Question: Is it possible to achieve the same result as in the X-axis below using just standard code from the package (or any of the packages)? I would like to have an axis label that consists of 2 different font sizes (e.g., 12pt and 8pt) without having to resort to loading additional packages (such as below).
'''
library(tidyverse)
library(ggtext) # For element_markdown()
mtcars |>
ggplot() +
aes(x = wt, y = mpg) +
geom_point() +
labs(x = "Miles/(US) gallon<br><span style = 'font-size:8pt'>[Min = 10.4, Max = 33.9]</span>") +
theme(axis.title.x = element_markdown())
'''

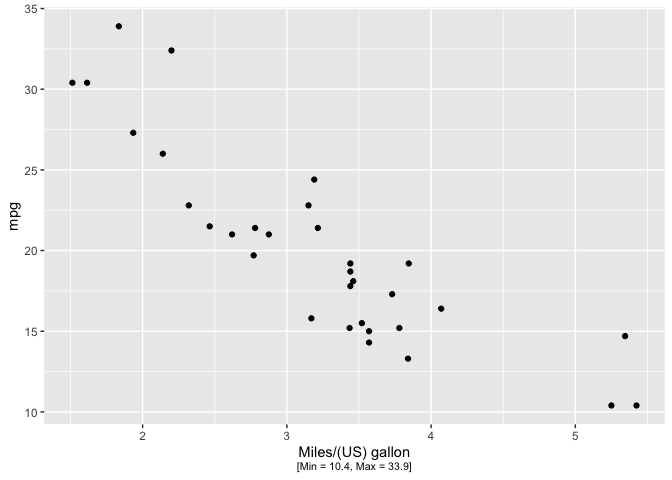
Answer: This is one neat solution using base R functions.
'''
library(tidyverse)
mtcars |>
ggplot() +
aes(x = wt, y = mpg) +
geom_point() +
labs(x = expression(atop("Miles/(US) gallon", atop("[Min = 10.4, Max = 33.9]"))))
'''